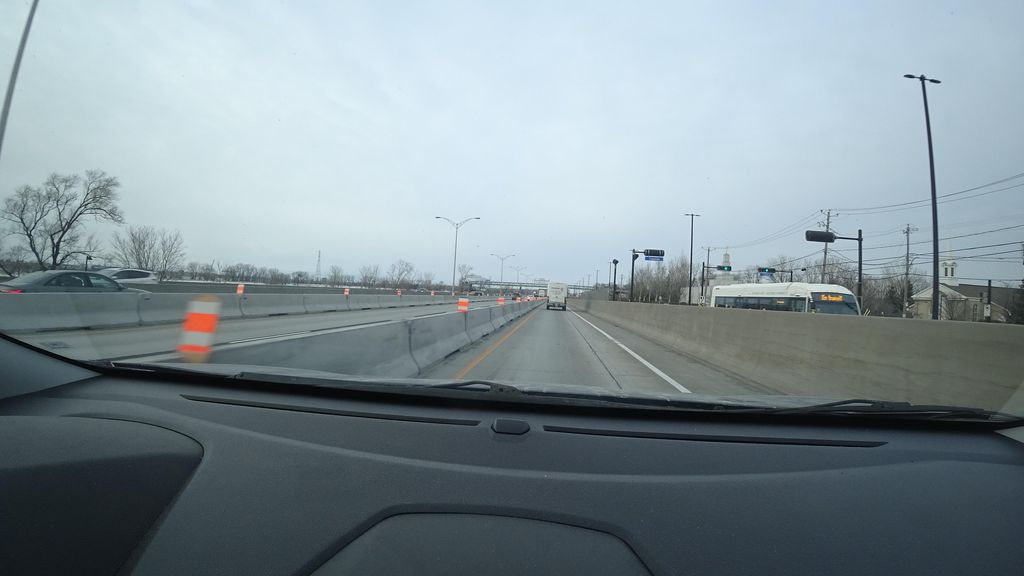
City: montreal